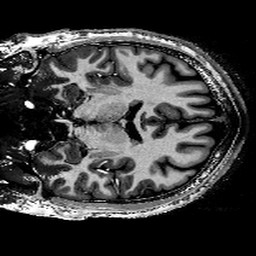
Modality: T1w
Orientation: coronal
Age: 25
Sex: male
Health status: healthy
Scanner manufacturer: siemens
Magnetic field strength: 9.4 T
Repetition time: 6 s
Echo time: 0.003 s